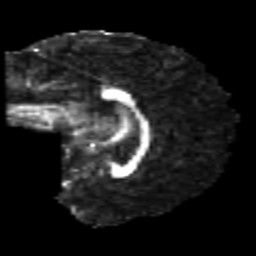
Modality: FA
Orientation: sagittal
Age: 24
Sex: female
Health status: healthy
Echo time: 0.074 s